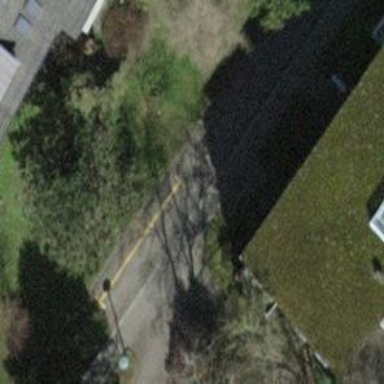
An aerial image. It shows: Service road with asphalt surface and sidewalk on the left.